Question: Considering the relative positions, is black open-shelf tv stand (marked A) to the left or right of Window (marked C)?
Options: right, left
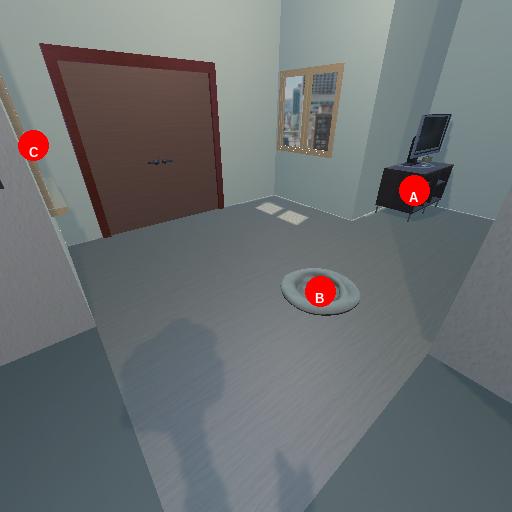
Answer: right